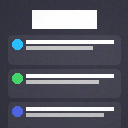
Screen state: on